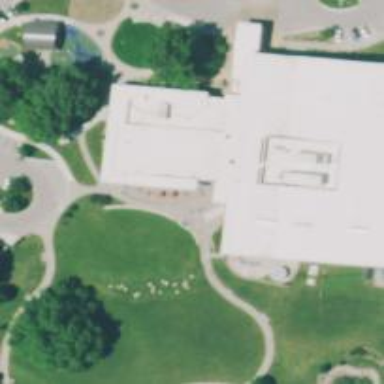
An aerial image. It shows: Community center building.